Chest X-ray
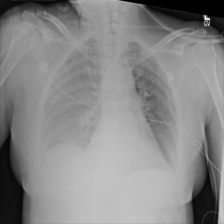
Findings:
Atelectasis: negative
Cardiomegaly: negative
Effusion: negative
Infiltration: negative
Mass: negative
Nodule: negative
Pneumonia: negative
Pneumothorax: negative
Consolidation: negative
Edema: negative
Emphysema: negative
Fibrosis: negative
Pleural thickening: negative
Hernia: negative